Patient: sex M, age 47
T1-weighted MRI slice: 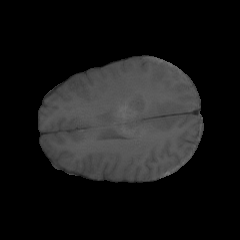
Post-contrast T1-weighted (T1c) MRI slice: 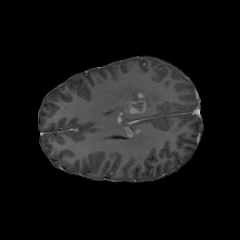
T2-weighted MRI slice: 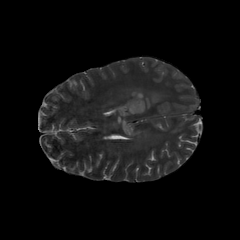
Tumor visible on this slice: yes
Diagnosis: Glioblastoma, IDH-wildtype
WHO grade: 4